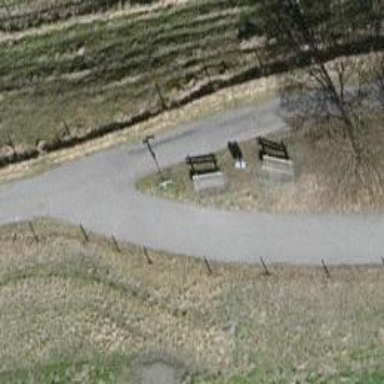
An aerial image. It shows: Bench for seating.